Question: I'm trying to get the sample "SimpleOpenGl" from Assimp to work, but I get some linker errors i can't solve. (And yes I am very new)
I get 12 LNK2001 errors (below is two of them)
'1>Sample_SimpleOpenGL.obj : error LNK2001: unresolved external symbol _aiTransformVecByMatrix4 1>Sample_SimpleOpenGL.obj : error LNK2001: unresolved external symbol _aiImportFile'
When googling "aiTransformVecByMatrix4" it says that it requires cimport, but it is already included, so I am not sure why I am getting this error.
The sample project can be found here: <URL>
Any help is appreciated, thanks.

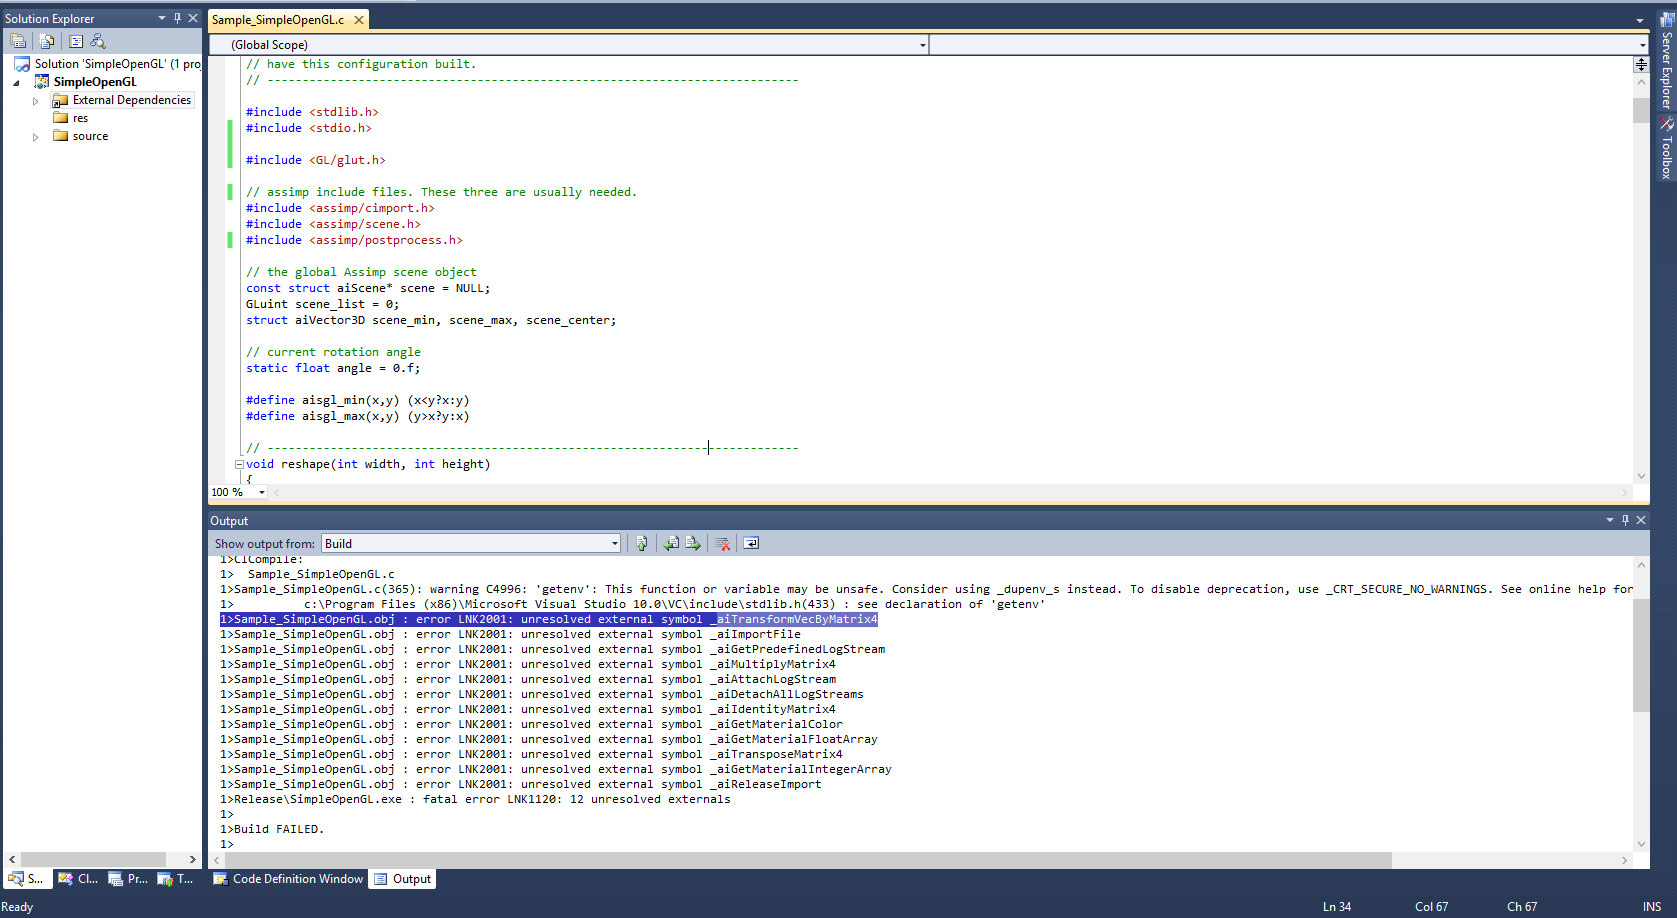
Answer: If you have downloaded assimp, you must have its libraries in any place on your disk. Open your sample properties dialog, select Linker and check the path to external references.
This must give you a clue about where the sample is looking for libraries.
If you are not sure, please post your values so I can help you